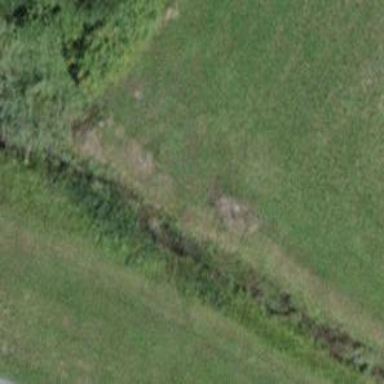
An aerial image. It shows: Ditch in the surroundings.